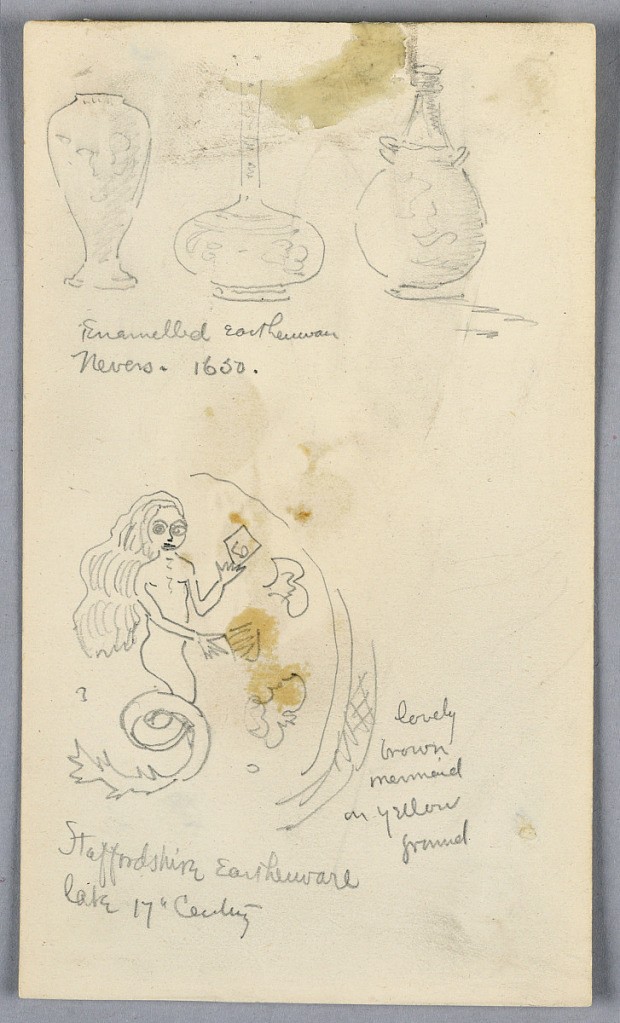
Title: Sketches of Earthenware
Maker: Arnold William Brunner, American, 1857–1925
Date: ca. 1883
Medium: Graphite on paper
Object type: Drawing
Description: At top, 3 sketches of earthenware vases. Bottom, sketch of mermaid